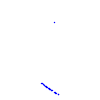
Particle: kaon